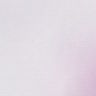
Metastatic tissue present: no